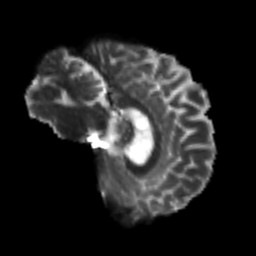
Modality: T2w
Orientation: sagittal
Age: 30
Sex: male
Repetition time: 8.4 s
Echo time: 0.09 s